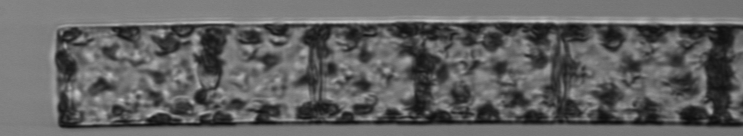
Label: Guinardia_flaccida